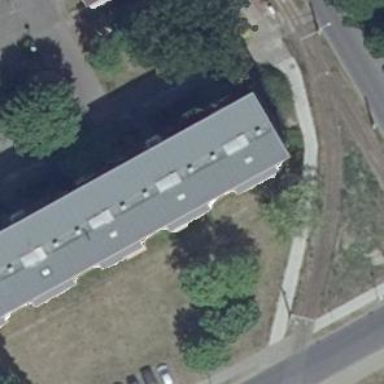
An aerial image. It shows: Residential building with flat roof.